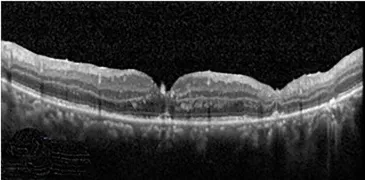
One-month postoperative appearance of right eye. OCT.
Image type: ophthalmic_imaging (oct)